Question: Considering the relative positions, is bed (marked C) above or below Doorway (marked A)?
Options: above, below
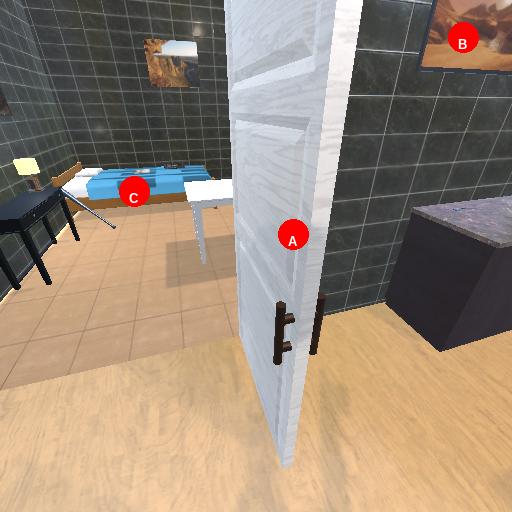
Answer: above